Question: I am trying to have both subplots share the same color pattern for easy visualization. Both figures use the same variables for displaying content. The current legend is displayed as part of the pie chart.
I have been diligently looking around for the answer but can't seem to figure it out.
'''
import plotly.graph_objects as go
from plotly.subplots import make_subplots
subfig = make_subplots(
rows=1, cols=2,
column_widths=[10,10],
row_heights=[10],
subplot_titles=("Enrollment by Percentage", "Enrollment by Status"),
specs=[[{"type": "pie"}, {"type": "bar"}]])
cols = ['Baseline Failure', 'Exited Study', 'Screen Failure', 'Enrolled', 'Completed Study']
count = [146, 33, 218, 555, 2]
subfig.add_trace(go.Pie(labels=cols, values=count, showlegend=True), 1,1)
subfig.add_trace(go.Bar(x=cols, y=count, showlegend=False),1,2)
subfig.update_layout(
template="plotly_dark", title='Patient Enrollment'
)
subfig.show()
'''

Thank you for your help.
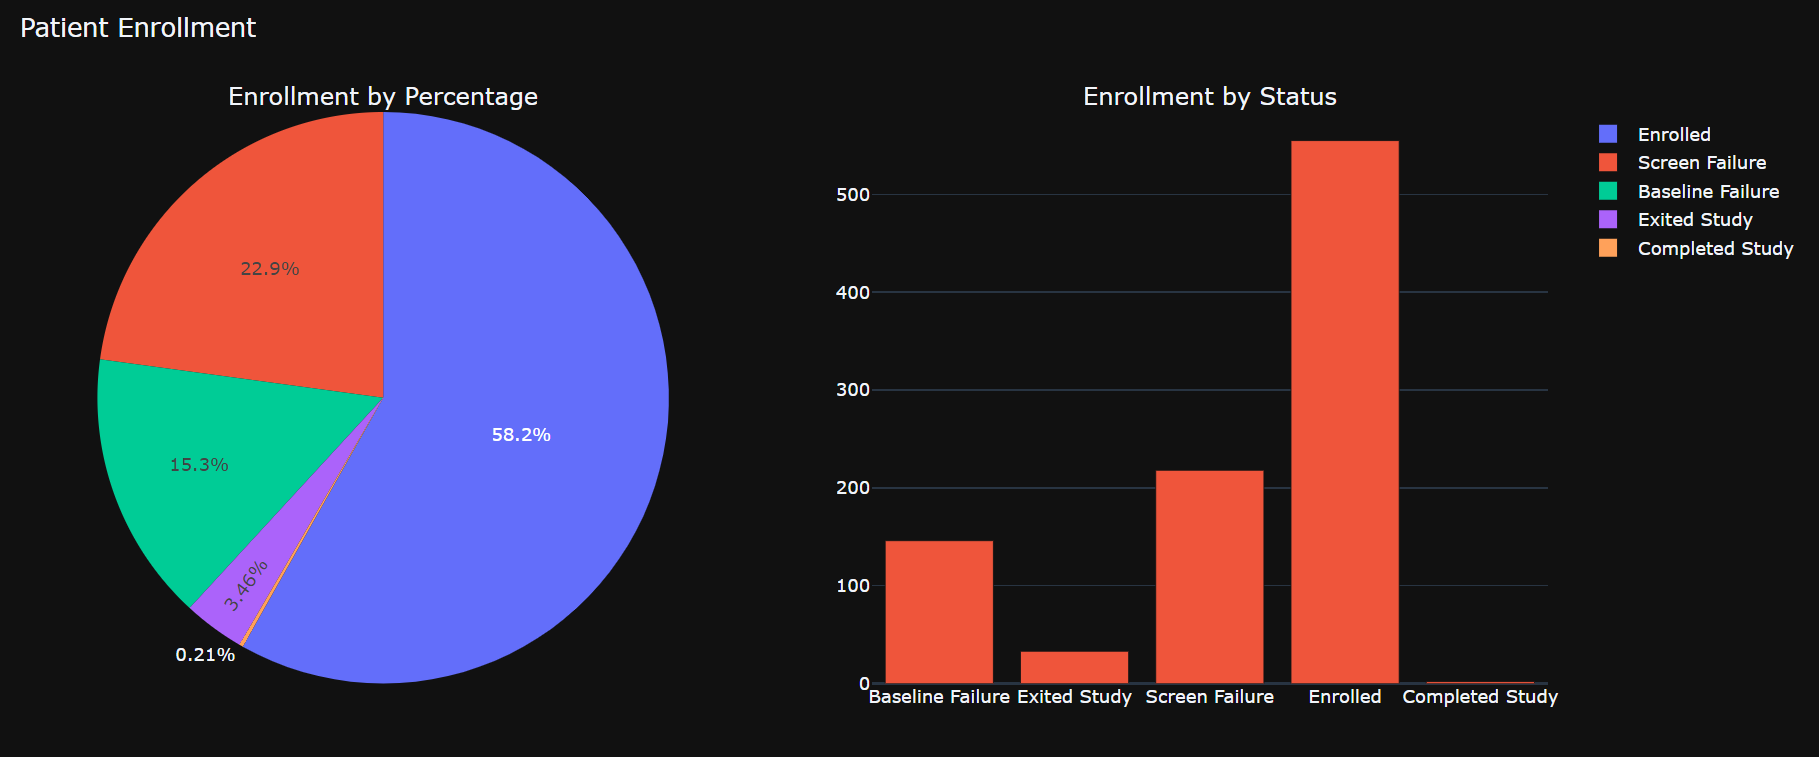
Answer: go.Pie takes 'marker=dict(colors="...")' and go.Bar takes 'marker_color="..."'
Since you have 5 different values we can create color list
'''
colors=['red','green','blue','yellow','purple']
'''
---
'''
import plotly.graph_objects as go
from plotly.subplots import make_subplots
subfig = make_subplots(
rows=1, cols=2,
column_widths=[10,10],
row_heights=[10],
subplot_titles=("Enrollment by Percentage", "Enrollment by Status"),
specs=[[{"type": "pie"}, {"type": "bar"}]])
colors = ['red','green','blue','yellow','purple'] # bar and pie colors
cols = ['Baseline Failure', 'Exited Study', 'Screen Failure', 'Enrolled',
'Completed Study']
count = [146, 33, 218, 555, 2]
subfig.add_trace(go.Pie(labels=cols, values=count, marker=dict(colors=colors),
showlegend=True), 1,1)
subfig.add_trace(go.Bar(x=cols, y=count,marker_color=colors,
showlegend=False),1,2)
subfig.update_layout(template="plotly_dark",
title='Patient Enrollment')
subfig.show()
'''
<URL>